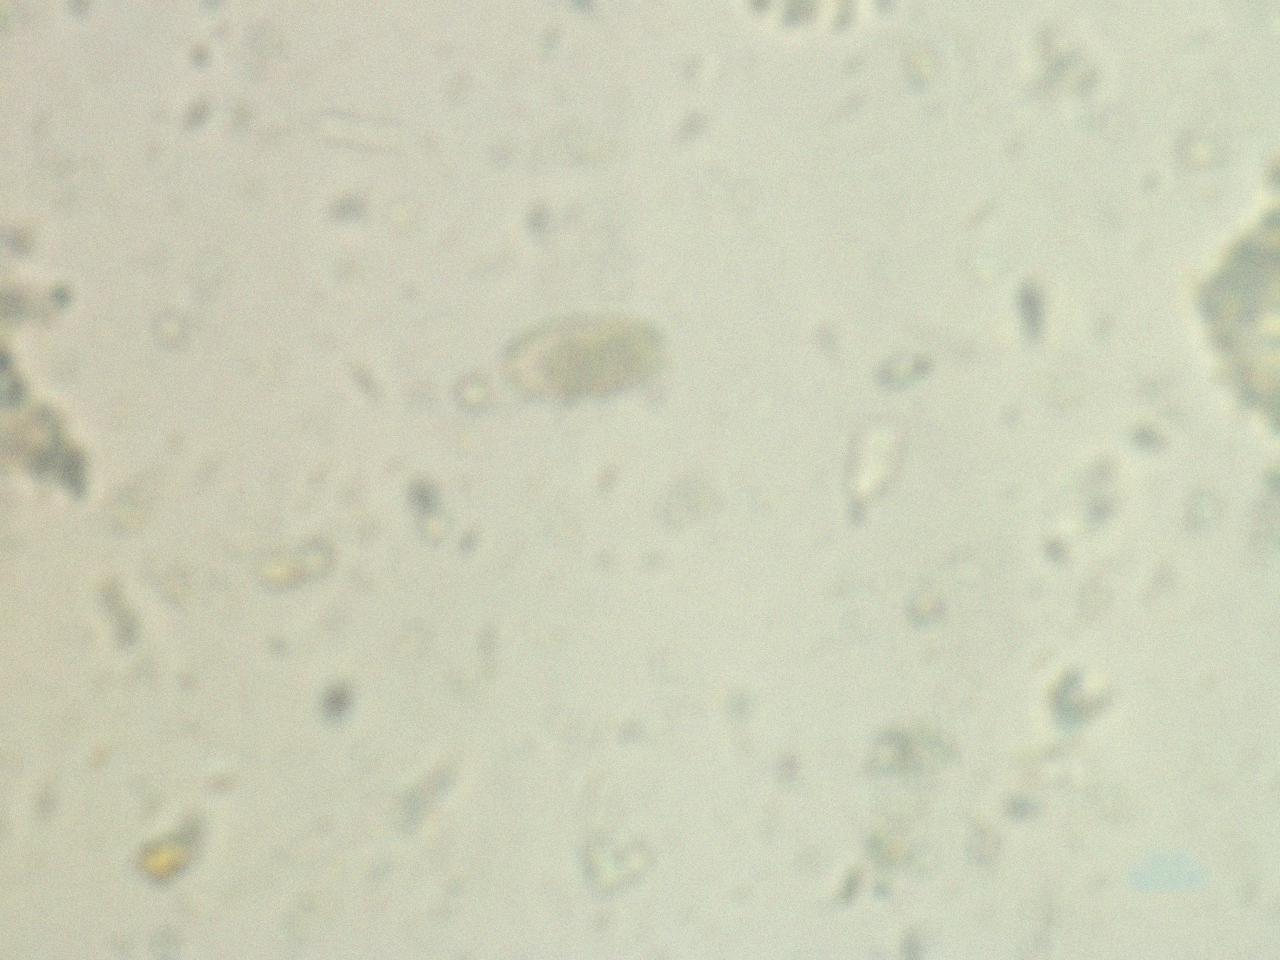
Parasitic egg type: Capillaria philippinensis